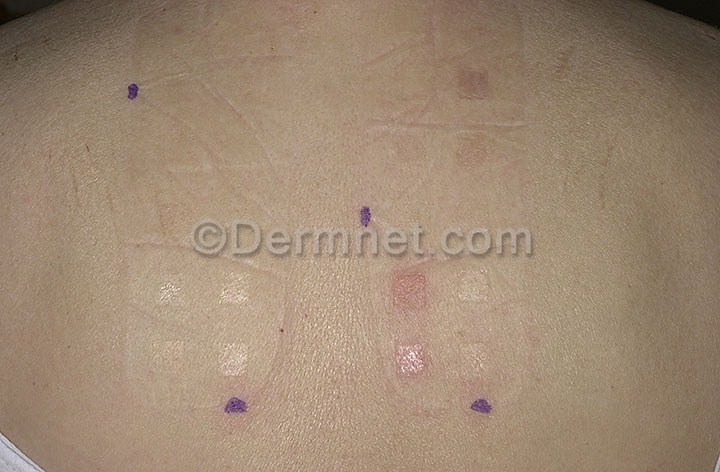
Disease: Poison Ivy Photos and other Contact Dermatitis